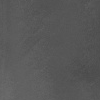
Atmospheric dust classification: dusty